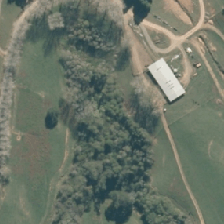
Land cover: deciduous_hardwood